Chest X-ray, AP view. Patient: 46 years old, sex M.
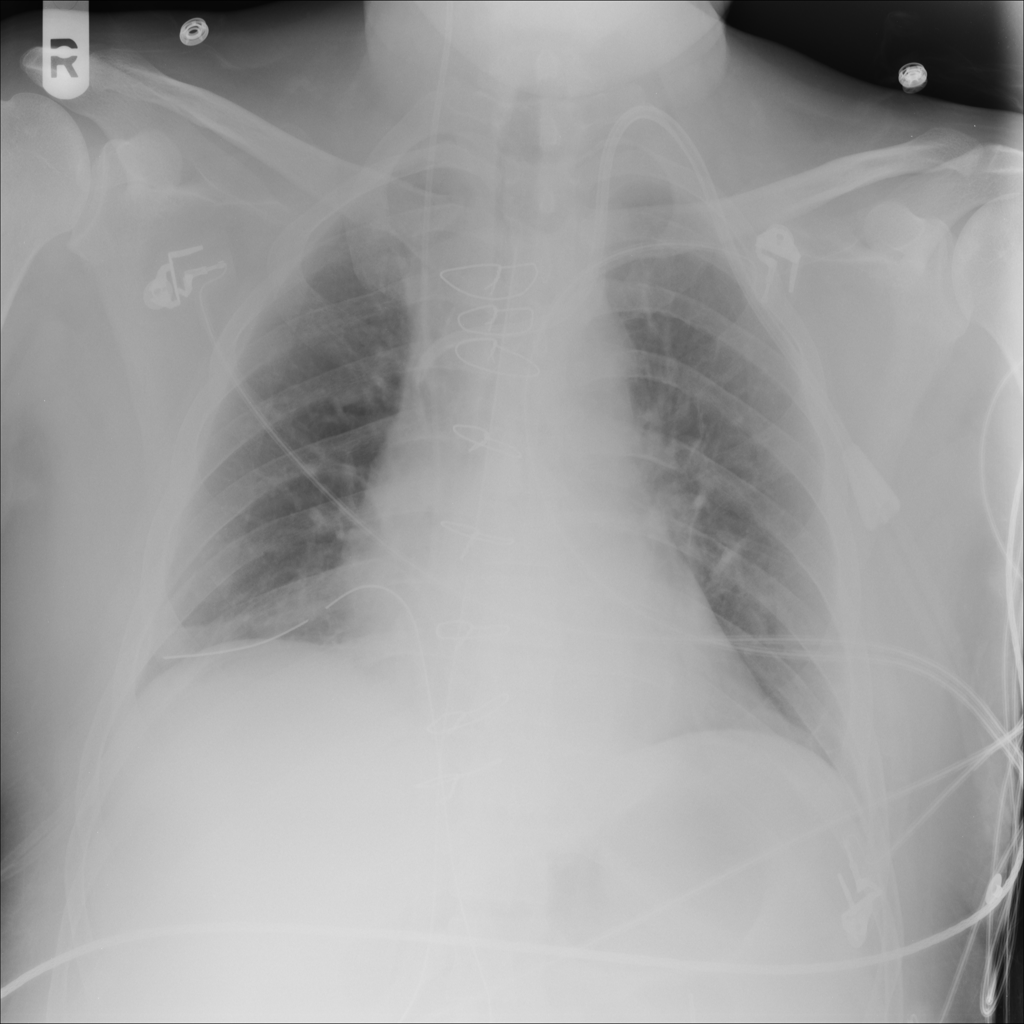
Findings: No Finding